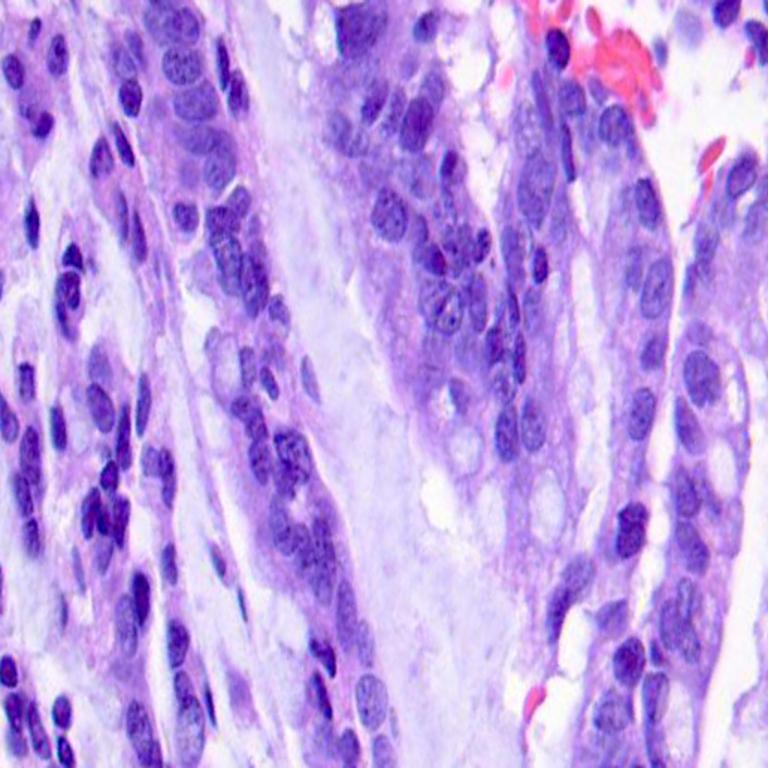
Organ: colon
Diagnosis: adenocarcinomas